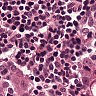
Metastatic tissue present: yes